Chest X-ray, PA view. Patient: 46 years old, sex M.
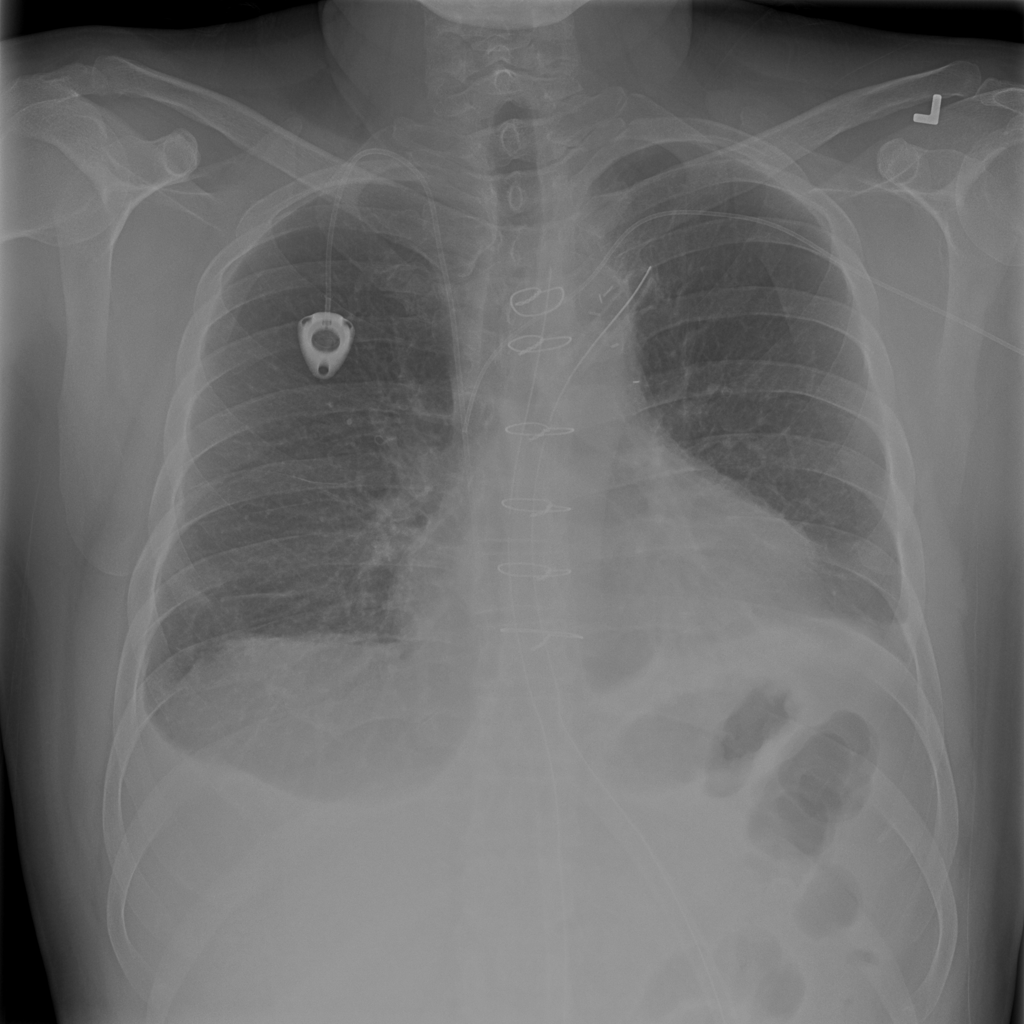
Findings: No Finding